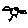
Label: bird